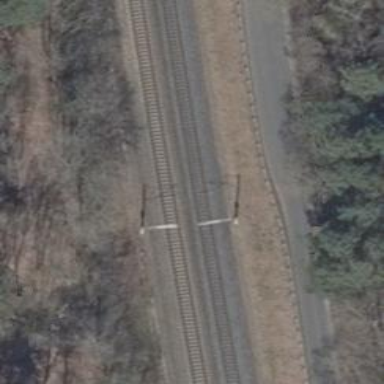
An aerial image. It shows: Railway milestone with catenary mast.